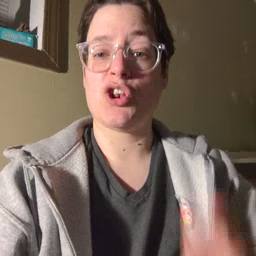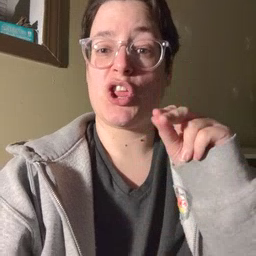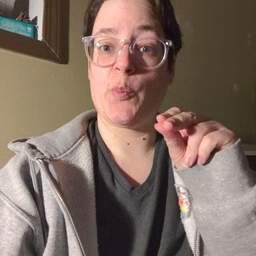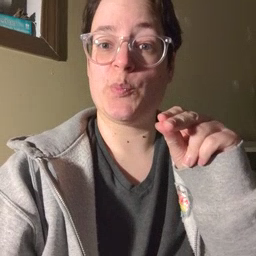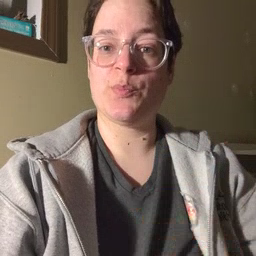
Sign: no